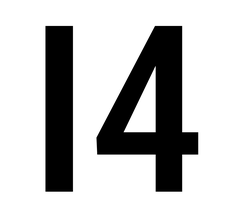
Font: Roboto_Condensed_Medium